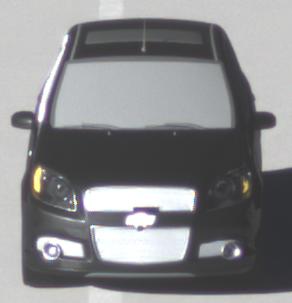
Make: Chevrolet
Model: Aveo 1.2
Detailed model: Aveo
Model produced from: 2008/06
Model produced until: 2011/01
Doors: 3
Color: black
Road condition: wet road
Daytime: morning or afternoon
Contrast: high contrast